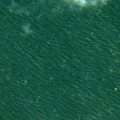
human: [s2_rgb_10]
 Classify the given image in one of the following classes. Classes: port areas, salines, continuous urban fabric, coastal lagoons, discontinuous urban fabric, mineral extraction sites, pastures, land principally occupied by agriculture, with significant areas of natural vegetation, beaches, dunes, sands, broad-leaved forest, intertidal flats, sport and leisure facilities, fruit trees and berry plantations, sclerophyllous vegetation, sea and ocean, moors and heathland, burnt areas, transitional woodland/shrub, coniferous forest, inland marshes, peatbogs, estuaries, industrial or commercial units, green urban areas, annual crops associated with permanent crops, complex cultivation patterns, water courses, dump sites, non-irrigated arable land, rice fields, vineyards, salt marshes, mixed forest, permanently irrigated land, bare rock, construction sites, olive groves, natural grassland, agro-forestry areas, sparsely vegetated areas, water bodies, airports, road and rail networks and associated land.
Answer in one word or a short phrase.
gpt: sea and ocean